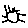
Label: sun